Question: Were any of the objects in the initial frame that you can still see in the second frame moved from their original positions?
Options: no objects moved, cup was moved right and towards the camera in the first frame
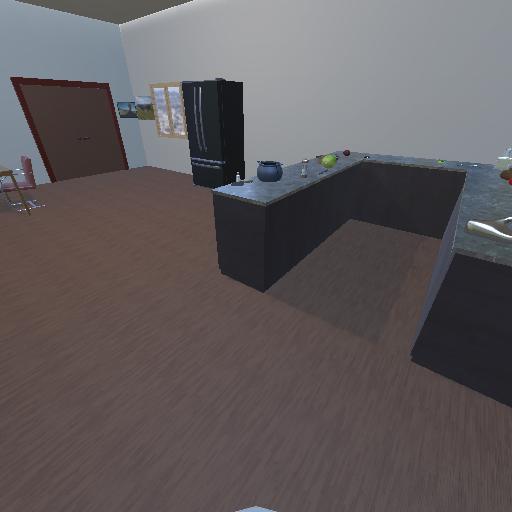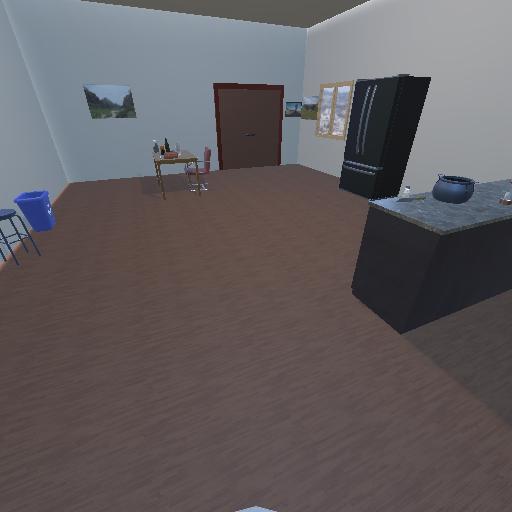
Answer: no objects moved